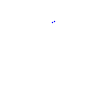
Particle: proton